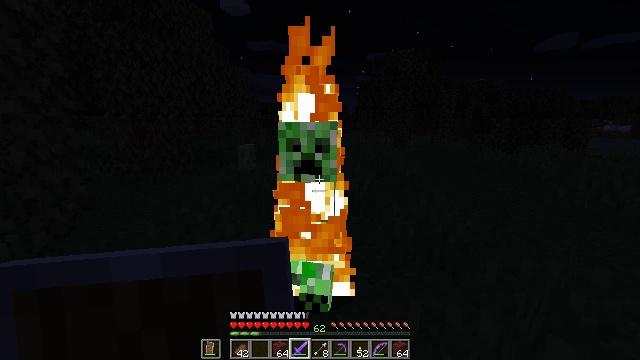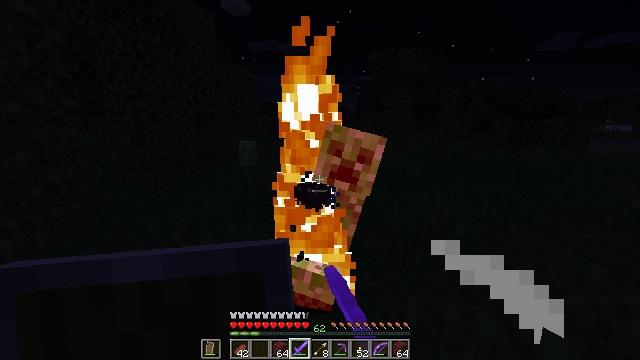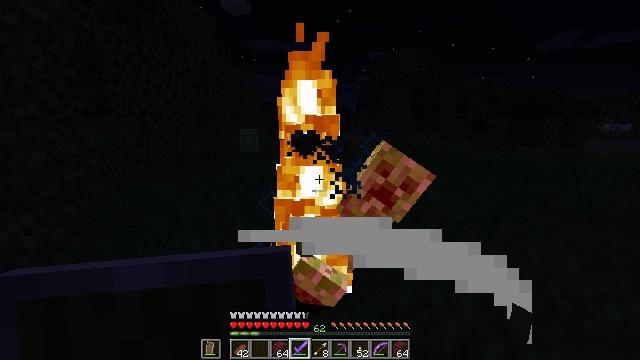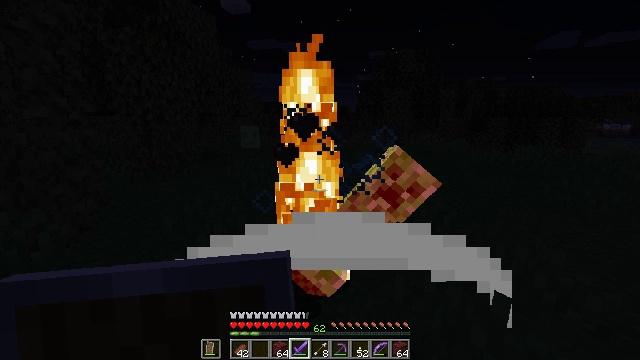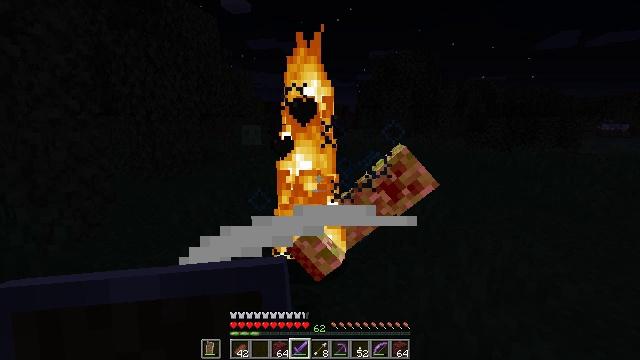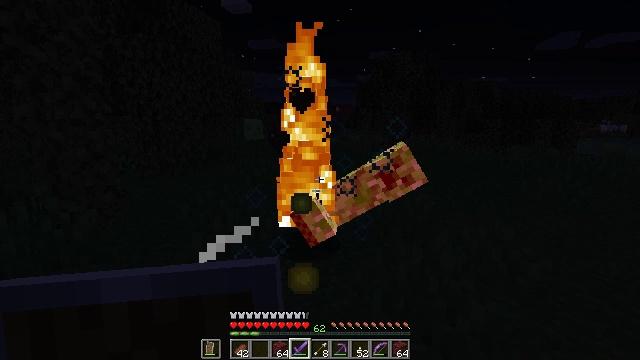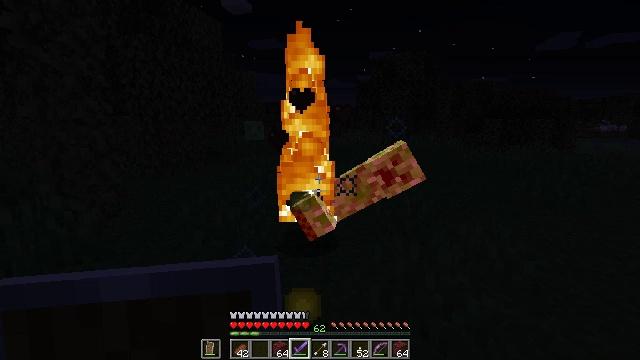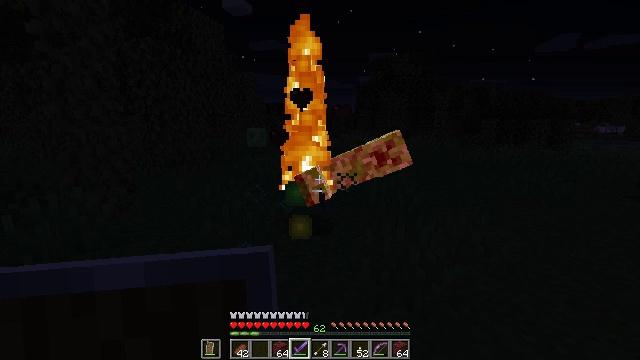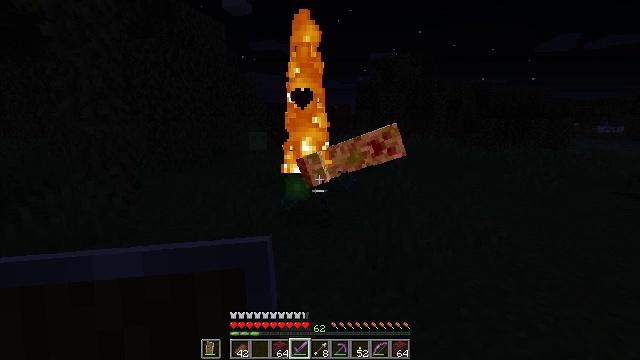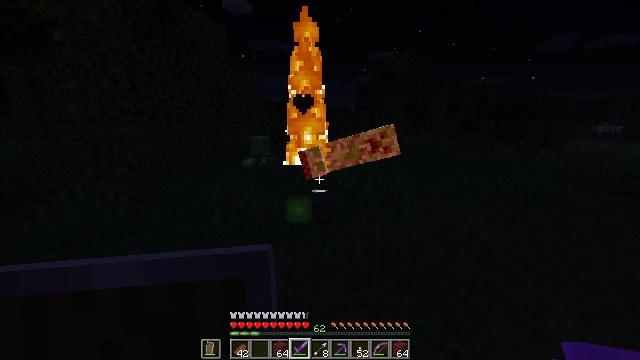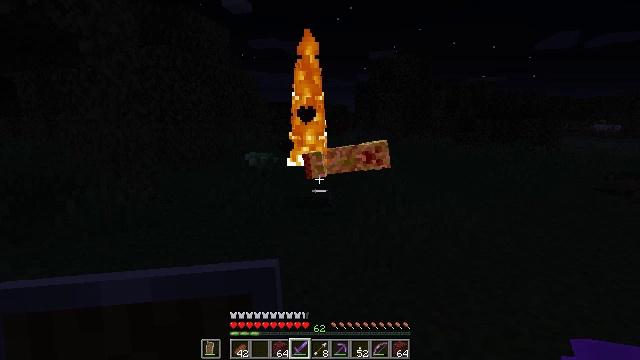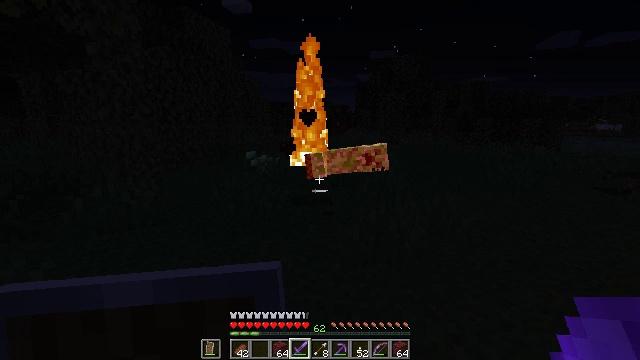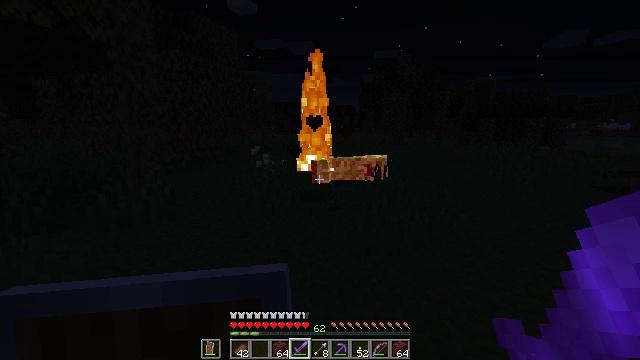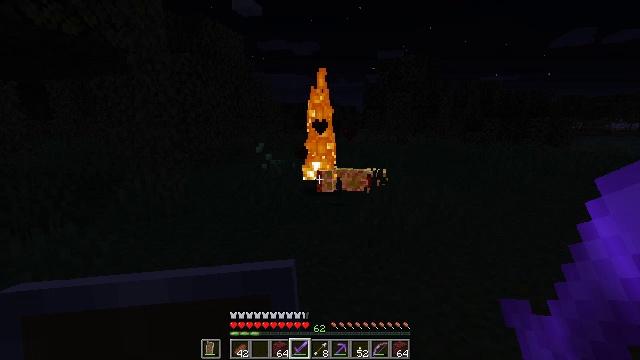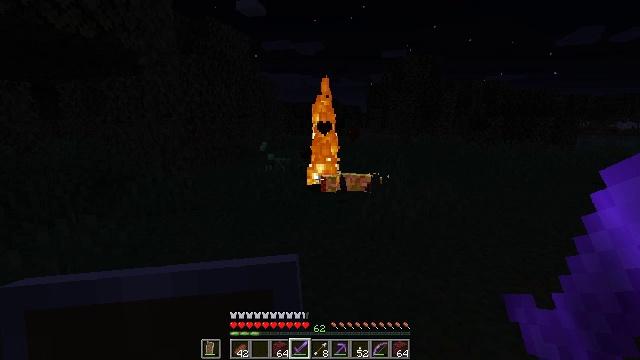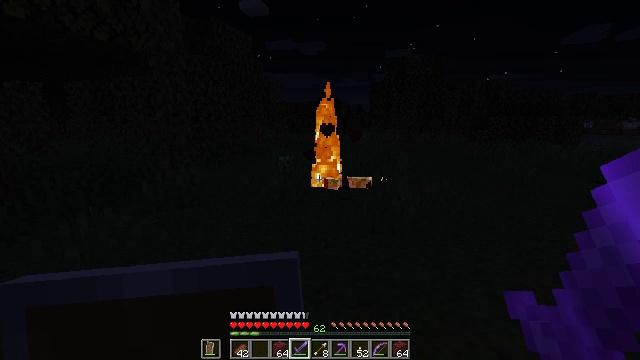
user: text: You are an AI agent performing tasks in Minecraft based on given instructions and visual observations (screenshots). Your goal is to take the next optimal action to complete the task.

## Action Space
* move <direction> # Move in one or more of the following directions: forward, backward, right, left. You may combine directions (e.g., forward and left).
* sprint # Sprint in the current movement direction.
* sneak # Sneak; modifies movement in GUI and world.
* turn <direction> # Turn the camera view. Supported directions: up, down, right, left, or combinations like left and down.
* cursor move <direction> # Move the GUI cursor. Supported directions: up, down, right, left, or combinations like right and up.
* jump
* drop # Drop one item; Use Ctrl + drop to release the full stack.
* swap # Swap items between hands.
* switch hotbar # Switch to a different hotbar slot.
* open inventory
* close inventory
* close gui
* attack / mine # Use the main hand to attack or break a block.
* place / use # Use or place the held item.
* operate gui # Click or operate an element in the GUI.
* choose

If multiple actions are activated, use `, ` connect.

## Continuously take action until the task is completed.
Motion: motion action
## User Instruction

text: Hunt mobs.
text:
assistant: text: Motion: move back, attack / mine
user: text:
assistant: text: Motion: move back, attack / mine
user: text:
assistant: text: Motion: move back, attack / mine
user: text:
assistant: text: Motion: move back, attack / mine
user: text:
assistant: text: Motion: move back, attack / mine
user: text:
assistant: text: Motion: move back, attack / mine
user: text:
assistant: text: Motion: move back, attack / mine
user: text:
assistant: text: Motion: move back
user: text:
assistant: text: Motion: move back
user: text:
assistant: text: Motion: move back
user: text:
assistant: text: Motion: move back
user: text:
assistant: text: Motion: move back
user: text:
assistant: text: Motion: move back
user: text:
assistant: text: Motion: move back
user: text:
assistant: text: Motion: no_op
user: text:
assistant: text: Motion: no_op
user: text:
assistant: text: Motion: no_op
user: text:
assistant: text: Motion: move forward
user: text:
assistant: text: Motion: move forward
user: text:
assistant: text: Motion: move forward
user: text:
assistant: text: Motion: move forward
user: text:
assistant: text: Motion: move forward
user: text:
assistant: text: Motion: move forward
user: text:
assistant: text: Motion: move forward
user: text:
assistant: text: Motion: move forward
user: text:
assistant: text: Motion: move forward
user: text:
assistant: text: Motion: move forward
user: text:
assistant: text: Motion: move forward
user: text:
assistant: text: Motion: move forward
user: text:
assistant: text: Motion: move forward